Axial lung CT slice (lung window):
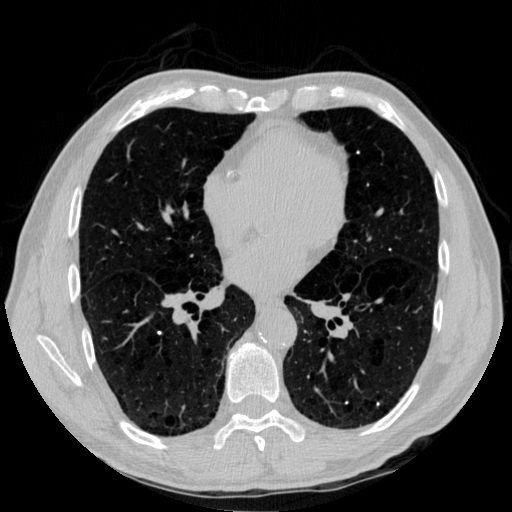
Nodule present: no